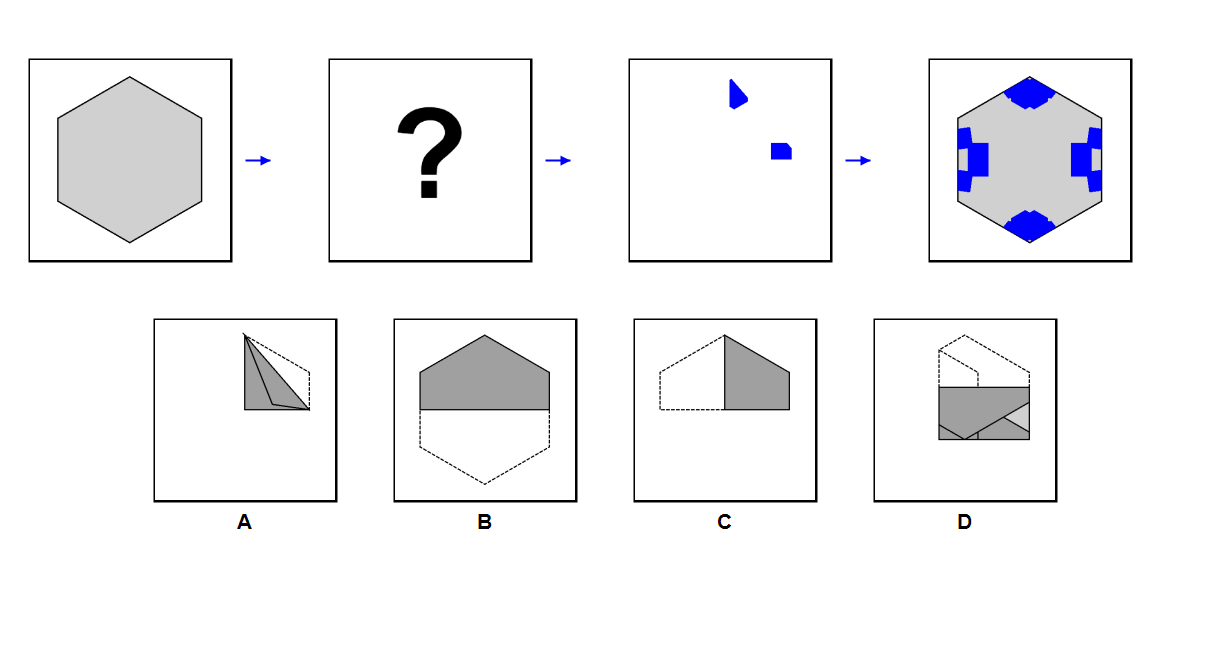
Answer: D